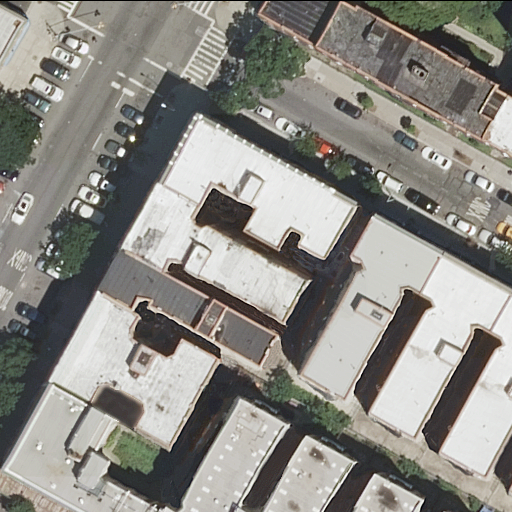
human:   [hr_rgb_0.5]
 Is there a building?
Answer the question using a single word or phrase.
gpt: yes

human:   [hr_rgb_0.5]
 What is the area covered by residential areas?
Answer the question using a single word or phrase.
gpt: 2290m2

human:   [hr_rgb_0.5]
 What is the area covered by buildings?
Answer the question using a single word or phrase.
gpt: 5287m2

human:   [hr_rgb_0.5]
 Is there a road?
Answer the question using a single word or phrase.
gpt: yes

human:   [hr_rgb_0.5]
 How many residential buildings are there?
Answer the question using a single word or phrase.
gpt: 17

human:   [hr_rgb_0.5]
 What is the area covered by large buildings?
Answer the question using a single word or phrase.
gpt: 509m2

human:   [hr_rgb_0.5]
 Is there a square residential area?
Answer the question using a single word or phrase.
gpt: no

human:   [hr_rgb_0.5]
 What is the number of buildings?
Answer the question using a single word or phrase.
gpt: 17

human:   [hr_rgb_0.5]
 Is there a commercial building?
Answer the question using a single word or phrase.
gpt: no

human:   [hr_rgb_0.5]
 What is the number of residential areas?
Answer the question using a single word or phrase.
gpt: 1

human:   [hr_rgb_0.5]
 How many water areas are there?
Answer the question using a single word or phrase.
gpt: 0

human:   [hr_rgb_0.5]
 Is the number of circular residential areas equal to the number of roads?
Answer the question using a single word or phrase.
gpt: no

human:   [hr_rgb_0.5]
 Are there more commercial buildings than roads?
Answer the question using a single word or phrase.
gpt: no

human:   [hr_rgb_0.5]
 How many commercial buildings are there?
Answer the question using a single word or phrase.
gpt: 0

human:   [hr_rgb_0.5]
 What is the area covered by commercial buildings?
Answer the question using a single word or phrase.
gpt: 0m2

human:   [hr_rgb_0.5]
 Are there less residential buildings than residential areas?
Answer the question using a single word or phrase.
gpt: no

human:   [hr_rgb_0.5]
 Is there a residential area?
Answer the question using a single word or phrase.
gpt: yes

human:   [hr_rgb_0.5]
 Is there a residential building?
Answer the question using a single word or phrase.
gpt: yes

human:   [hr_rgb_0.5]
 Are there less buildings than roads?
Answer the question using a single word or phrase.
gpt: no

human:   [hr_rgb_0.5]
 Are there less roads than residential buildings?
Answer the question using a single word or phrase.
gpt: yes

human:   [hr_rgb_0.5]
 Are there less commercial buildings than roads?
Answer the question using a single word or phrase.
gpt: yes

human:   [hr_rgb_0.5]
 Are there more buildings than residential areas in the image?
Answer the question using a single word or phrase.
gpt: yes

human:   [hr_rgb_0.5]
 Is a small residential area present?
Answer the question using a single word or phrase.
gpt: no

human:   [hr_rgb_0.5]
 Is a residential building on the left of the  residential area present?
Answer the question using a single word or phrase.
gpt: yes

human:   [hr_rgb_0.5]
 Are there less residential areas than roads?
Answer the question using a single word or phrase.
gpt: yes

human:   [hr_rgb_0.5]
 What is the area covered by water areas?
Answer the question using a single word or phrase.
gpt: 0m2

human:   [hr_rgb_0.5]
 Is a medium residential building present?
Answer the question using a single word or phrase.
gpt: yes

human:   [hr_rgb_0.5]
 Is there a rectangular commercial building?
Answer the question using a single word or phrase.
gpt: no

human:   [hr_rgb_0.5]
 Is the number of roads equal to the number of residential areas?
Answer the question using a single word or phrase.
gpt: no

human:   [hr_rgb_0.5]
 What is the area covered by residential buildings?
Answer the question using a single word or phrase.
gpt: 5287m2

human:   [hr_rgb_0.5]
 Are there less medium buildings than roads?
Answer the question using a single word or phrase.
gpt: no

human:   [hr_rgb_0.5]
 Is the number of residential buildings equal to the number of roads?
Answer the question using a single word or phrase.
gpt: no

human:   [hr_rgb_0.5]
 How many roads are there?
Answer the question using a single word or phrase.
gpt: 2

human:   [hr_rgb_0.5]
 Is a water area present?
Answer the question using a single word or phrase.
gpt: no

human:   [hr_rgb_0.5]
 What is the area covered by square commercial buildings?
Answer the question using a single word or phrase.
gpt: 0m2

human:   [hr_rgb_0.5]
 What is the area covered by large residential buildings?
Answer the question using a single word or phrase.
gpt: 509m2

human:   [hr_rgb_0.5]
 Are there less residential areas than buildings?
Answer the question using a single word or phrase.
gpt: yes

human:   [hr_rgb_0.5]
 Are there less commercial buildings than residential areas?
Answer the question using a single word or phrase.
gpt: yes

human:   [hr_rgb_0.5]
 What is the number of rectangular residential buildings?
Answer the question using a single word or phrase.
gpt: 2

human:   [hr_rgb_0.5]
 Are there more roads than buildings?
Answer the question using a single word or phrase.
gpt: no

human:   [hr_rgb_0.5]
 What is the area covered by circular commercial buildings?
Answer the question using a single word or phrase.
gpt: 0m2

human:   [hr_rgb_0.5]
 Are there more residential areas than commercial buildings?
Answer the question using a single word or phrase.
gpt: yes

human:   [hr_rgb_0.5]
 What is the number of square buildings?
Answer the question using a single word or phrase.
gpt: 0

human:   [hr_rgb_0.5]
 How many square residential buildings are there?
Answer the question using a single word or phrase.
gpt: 0

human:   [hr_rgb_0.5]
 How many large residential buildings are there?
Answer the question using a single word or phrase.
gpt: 1

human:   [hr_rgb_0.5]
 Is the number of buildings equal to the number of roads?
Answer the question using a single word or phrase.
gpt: no

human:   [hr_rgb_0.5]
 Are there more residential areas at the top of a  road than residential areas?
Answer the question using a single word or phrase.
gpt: no

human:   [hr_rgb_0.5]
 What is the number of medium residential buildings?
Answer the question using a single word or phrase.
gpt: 14

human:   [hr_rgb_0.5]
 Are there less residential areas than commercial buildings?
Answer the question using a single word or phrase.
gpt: no

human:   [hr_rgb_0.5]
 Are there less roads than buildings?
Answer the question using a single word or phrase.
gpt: yes

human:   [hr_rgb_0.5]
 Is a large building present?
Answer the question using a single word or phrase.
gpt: yes

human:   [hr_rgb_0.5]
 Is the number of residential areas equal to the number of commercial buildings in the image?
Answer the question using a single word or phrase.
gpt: no

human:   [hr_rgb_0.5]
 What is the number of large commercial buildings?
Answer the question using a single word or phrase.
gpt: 0

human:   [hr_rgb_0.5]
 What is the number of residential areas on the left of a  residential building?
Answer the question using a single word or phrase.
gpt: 0

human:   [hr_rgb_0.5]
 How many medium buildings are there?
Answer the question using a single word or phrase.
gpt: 14

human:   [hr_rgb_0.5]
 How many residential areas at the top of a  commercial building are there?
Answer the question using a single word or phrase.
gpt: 0

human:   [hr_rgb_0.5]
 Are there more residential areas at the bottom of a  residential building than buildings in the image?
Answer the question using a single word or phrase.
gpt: no

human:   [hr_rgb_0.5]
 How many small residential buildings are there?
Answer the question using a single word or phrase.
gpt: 2

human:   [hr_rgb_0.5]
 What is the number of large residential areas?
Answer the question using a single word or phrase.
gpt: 1

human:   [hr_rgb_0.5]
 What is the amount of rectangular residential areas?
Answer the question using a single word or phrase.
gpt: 1

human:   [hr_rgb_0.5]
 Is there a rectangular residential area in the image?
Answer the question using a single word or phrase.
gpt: yes

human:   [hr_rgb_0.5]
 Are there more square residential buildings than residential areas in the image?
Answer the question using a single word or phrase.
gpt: no

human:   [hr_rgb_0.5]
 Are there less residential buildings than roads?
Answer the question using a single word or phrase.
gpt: no

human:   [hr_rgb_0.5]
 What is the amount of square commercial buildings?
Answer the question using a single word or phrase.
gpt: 0